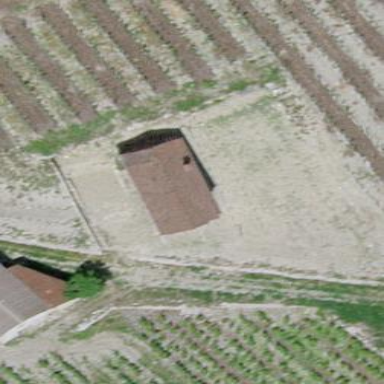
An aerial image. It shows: Shed building.